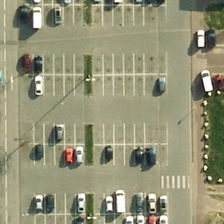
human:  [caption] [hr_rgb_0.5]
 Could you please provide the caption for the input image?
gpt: some cars are parked in a parking lot with many empty parking spaces .

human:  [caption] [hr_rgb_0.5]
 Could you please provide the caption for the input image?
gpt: some cars are parked in a parking lot with many empty parking spaces .

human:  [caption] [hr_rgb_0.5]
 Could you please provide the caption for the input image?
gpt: some cars are parked in a parking lot with many empty parking spaces .

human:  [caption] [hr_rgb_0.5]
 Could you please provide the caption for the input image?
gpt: some cars are parked in a parking lot with many empty parking spaces .

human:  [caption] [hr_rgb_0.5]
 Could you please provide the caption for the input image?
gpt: some cars are parked in a parking lot with many empty parking spaces .